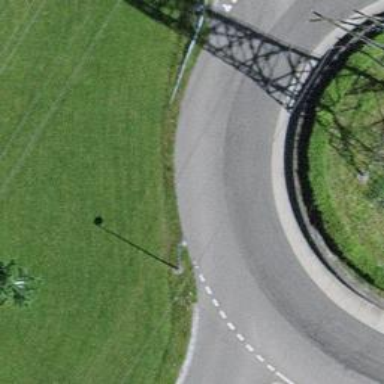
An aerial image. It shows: Primary highway with asphalt surface leading to roundabout.